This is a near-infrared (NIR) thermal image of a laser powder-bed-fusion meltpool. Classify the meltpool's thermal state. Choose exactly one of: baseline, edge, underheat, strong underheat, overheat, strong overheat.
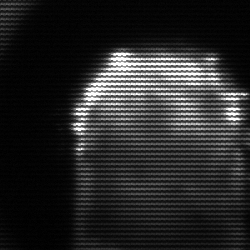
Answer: baseline